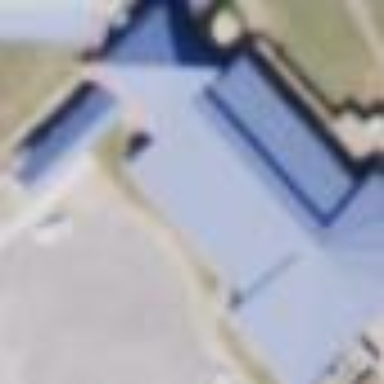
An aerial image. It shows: Building.